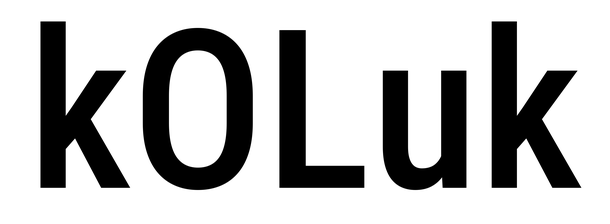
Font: Roboto_Condensed_Medium